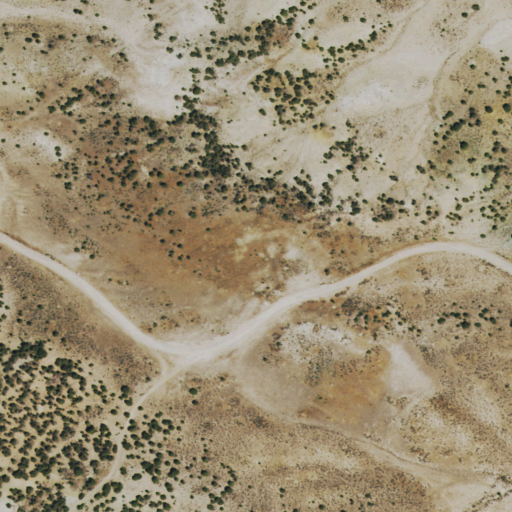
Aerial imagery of mountain in Colorado named Pigpen Hill containing only shrub